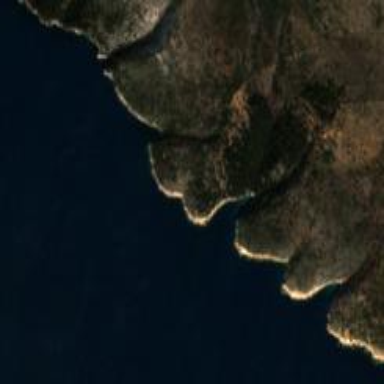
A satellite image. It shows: Beautiful bay with natural surroundings.